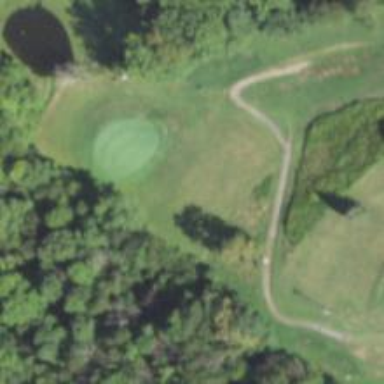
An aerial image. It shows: View of golf hole.